Question: I came across this recently and wanted to check if there was something I was misunderstanding about F# exceptions. I am using Visual Studio 2012. Given the following F# code:
'''
[<EntryPoint>]
let main argv =
try
raise (System.AccessViolationException("foo"))
printfn "Should not get here"
raise (System.AccessViolationException("foo"))
printfn "Should not get here either"
with | :? System.FormatException -> printfn "Should not get here"
'''
This will raise and AccessViolationException which should not be caught by the 'with' statement because the 'with' only handles System.FormatException. I expected the debugger to be at the first 'raise' when the exception occurs, but it is actually at the end of the 'with':

Now the problem is I can't see where the exception was raised from, also I can't see any information about the exception such as stacktrace. I don't think that I want to change the exception settings for individual exceptions because I would want to know the location of any unhandled exception (similar to 'C#' or 'VB.NET') not when thrown.
If this is just the way that it is, then that is OK, but I just wanted to ask since I am not very familiar with 'F#' and I wanted to make sure that I wasn't missing something. I had a look online and did not find anything about this.
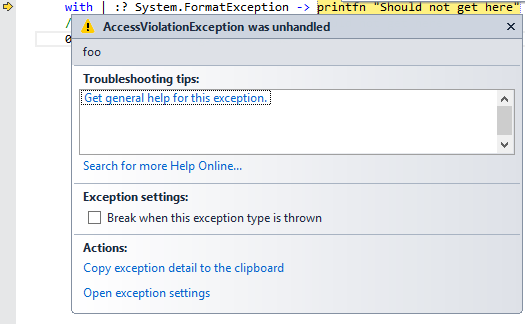
Answer: Unless you want to modify your exception settings to break when that exception type is thrown (or a category of exceptions in the exception settings) then you need to make sure that your code takes care of unhandled exceptions however is most appropriate for your code.
'''
try
raise (System.AccessViolationException("foo"))
with
| :? System.FormatException -> printfn "Should not get here"
| _ as ex ->
#if DEBUG
System.Diagnostics.Debugger.Break();
#else
printfn "Unhandled exception ('%s'): '%s'" (ex.GetType().Name) ex.Message
#endif
'''